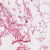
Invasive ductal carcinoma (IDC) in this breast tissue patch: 0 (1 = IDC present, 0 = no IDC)